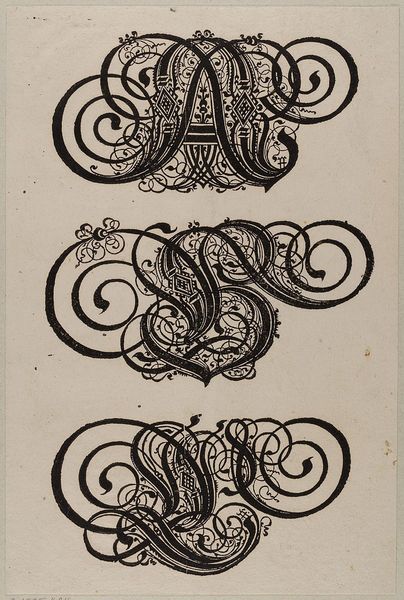
Titel: Alphabet (Zierbuchstaben A, B, C)
Künstler: Paulus Franck
Standort: Hamburg
Institution: Museum für Kunst und Gewerbe Hamburg
Schlagwörter: deutschland, holzschnitt, schrift, papier, grafik, graphik, ornamente, fotografie, photographie, buch, druckgraphik, druckgrafik, stich, seite, buchstabe, buchstaben, entwurf, schnörkel, mittelalter, verspielt, spirale, lettern, minuskeln, alphabet, abc, reproduktionen, b, a, druckerzeugnisse, zierbuchstabe, manuskeln, ornamentstich, vorlageblätter, innitialte